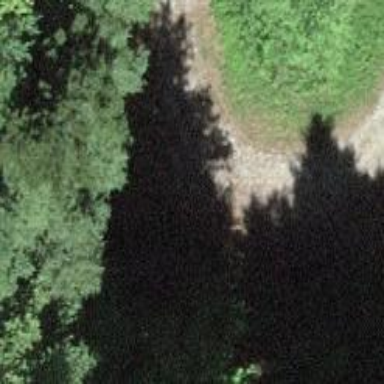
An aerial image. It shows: Unpaved track road.